Interaction volume radius: 5 \u00c5
Interaction volume height: 15 \u00c5
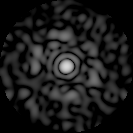
Disorder parameter: 0.8008